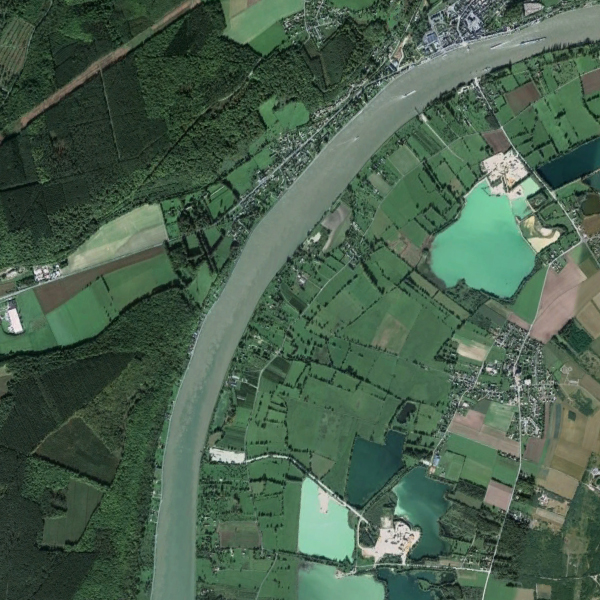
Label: River